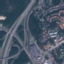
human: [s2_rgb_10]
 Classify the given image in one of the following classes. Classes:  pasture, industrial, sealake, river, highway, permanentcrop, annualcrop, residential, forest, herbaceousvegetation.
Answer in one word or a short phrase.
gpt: Highway